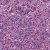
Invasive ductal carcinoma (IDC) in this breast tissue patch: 1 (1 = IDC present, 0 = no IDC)